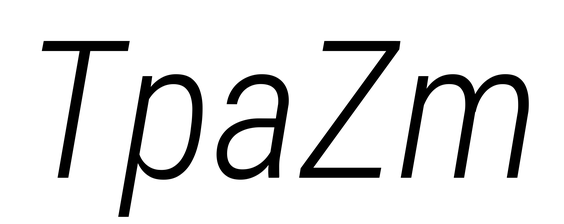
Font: Roboto-Italic_Condensed_Light_Italic